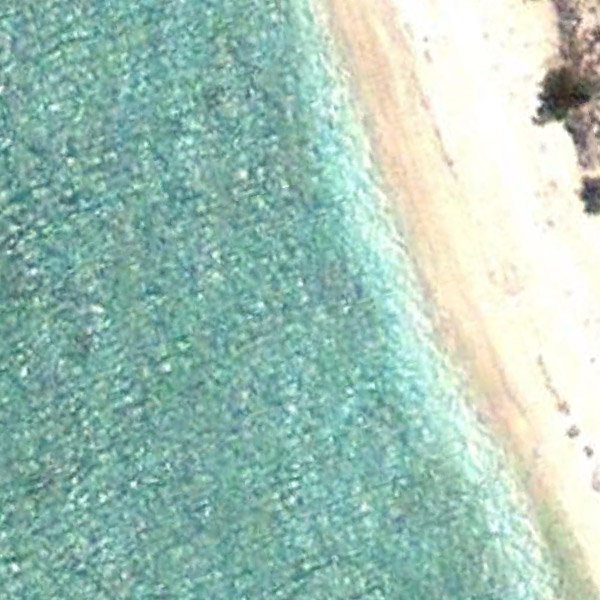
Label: Beach